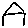
Label: house